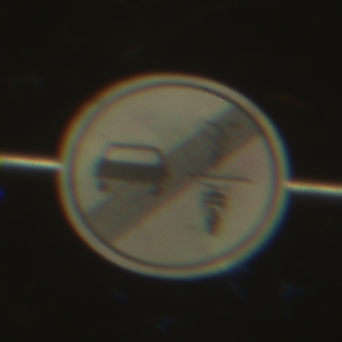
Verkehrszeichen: EndeVerbotUeberholenEinspurigeFahrzeuge
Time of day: SunriseSunset
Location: Outdoor (Nature)
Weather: PartlyCloudy
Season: NotSpecified
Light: Natural